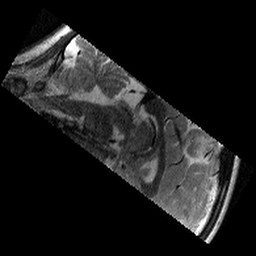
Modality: T2w
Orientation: sagittal
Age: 9
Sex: female
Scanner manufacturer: siemens
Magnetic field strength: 3 T
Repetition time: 9.23 s
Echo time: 0.067 s